Aerial crown-view tile of a tropical tree (Barro Colorado Island, Panama), acquired 20250915:
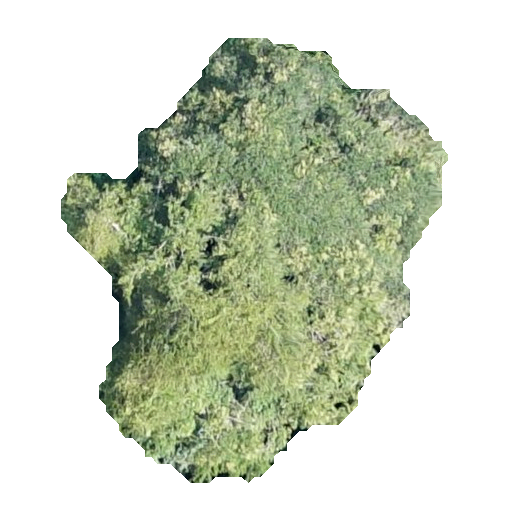
Species: Prioria copaifera
GBIF accepted scientific name: Prioria copaifera
Crown area: 158.569 m²